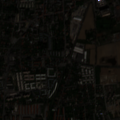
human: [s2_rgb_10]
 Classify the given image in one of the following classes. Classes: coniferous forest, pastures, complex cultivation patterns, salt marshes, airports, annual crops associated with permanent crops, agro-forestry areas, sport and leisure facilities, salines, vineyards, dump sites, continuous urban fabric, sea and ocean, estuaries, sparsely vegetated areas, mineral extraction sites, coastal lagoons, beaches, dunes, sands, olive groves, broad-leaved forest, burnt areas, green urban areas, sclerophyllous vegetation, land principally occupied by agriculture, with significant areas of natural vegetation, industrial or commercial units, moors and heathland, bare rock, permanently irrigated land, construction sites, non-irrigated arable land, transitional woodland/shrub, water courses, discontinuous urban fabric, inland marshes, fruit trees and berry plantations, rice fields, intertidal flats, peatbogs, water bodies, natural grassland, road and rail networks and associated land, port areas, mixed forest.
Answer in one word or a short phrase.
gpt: discontinuous urban fabric, industrial or commercial units, non-irrigated arable land